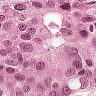
Metastatic tissue present: yes